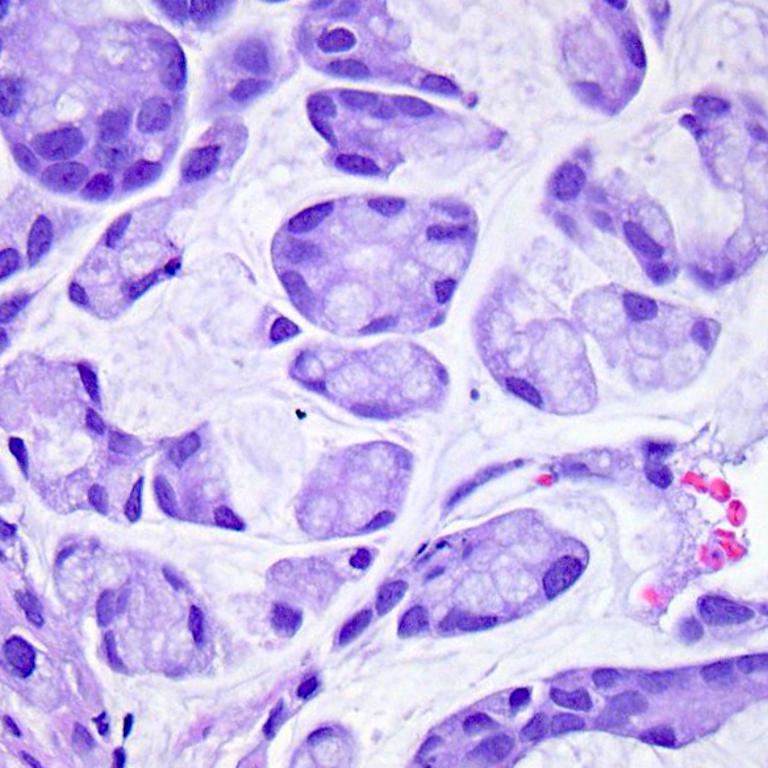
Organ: colon
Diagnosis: adenocarcinomas